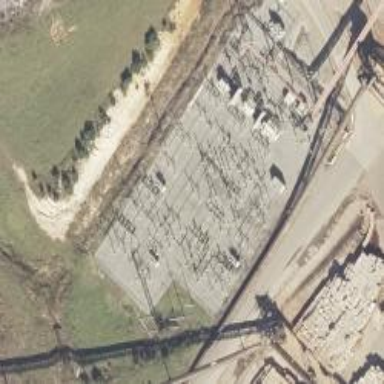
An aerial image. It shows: Switch used for power control.